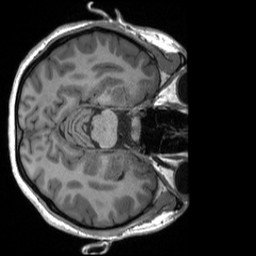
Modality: T1w
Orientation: axial
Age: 33
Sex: female
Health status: healthy
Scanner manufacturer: siemens
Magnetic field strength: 3 T
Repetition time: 2 s
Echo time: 0.00232 s